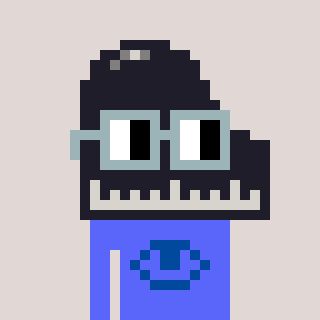
a pixel art character with square dark gray glasses, a piano-shaped head and a purple-colored body on a warm background